【题型】证明题　【知识点】平面几何　【难度】easy
如图，已知：$AD$ 是 $\triangle ABC$ 的中线，$BE$ 和 $CF$ 都垂直于直线 $AD$，垂足分别为点 $E$、$F$。求证：$BE = CF$。

证明：$\because AD$ 是 $\triangle ABC$ 的中线，

$\therefore$ \underline{\hspace{2cm}}。

$\because BE \perp AD$, $CF \perp AD$,

$\therefore \angle$ \underline{\hspace{1cm}} $= 90^\circ$，$\angle$ \underline{\hspace{1cm}} $= 90^\circ$。

$\therefore \angle$ \underline{\hspace{1cm}} $= \angle$ \underline{\hspace{1cm}}。

（请完成后面的证明过程）

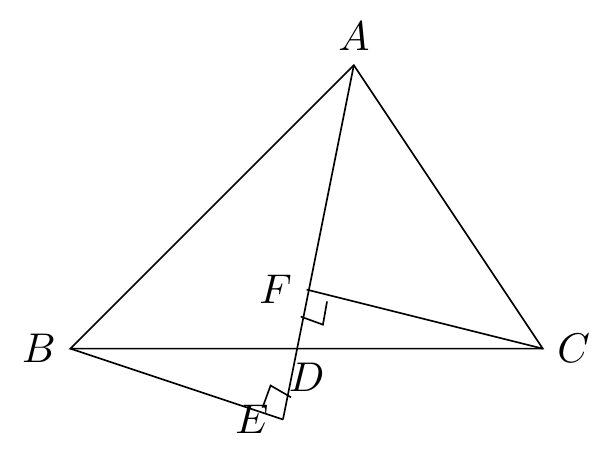
【解答】
证明：$\because AD$ 是 $\triangle ABC$ 的中线，

$\therefore BD = CD$。

$\because BE \perp AD$，$CF \perp AD$，

$\therefore \angle BED = 90^\circ$，$\angle CFD = 90^\circ$。

$\therefore \angle CFD = \angle BED$，

$\because \angle BDE = \angle CDF$，

$\therefore \triangle BDE \cong \triangle CDF$ (AAS)，

$\therefore BE = CF$.